Interaction volume radius: 5 \u00c5
Interaction volume height: 10 \u00c5
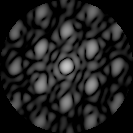
Disorder parameter: 0.2556